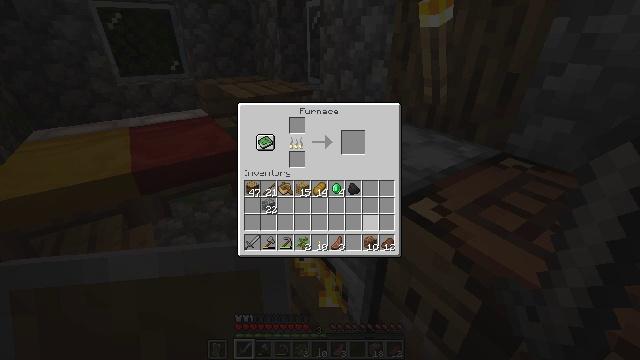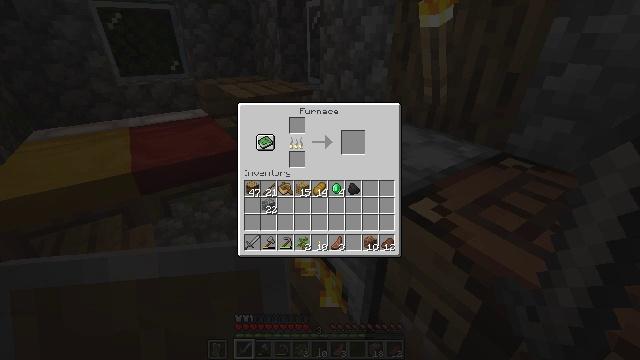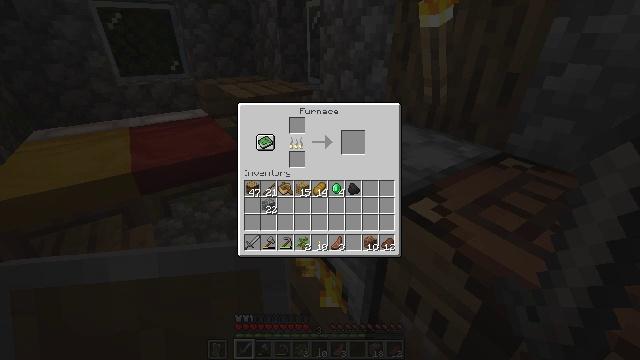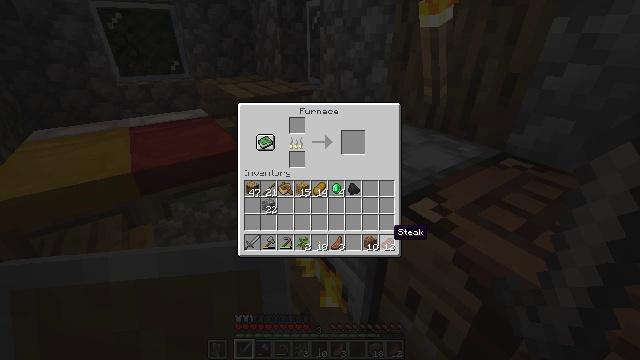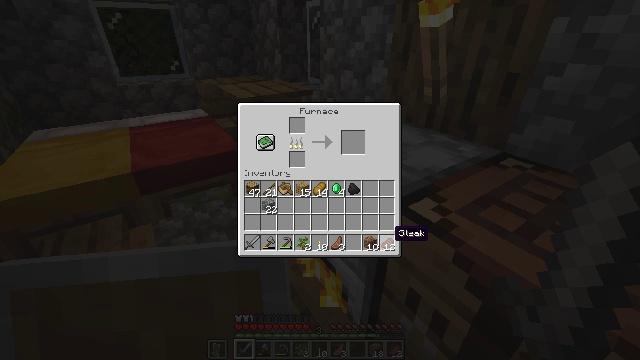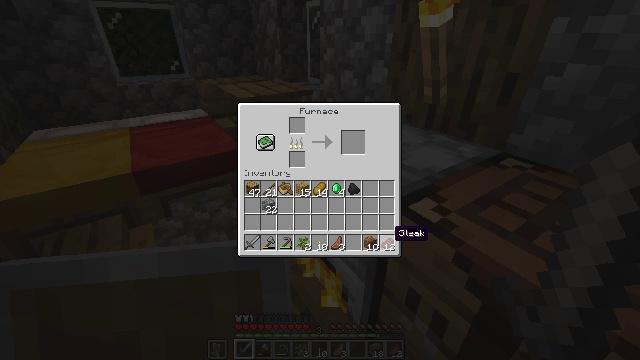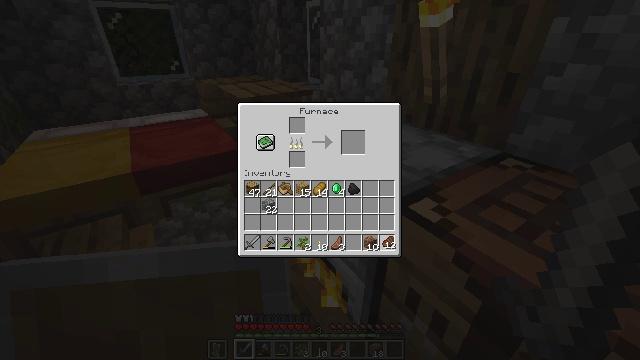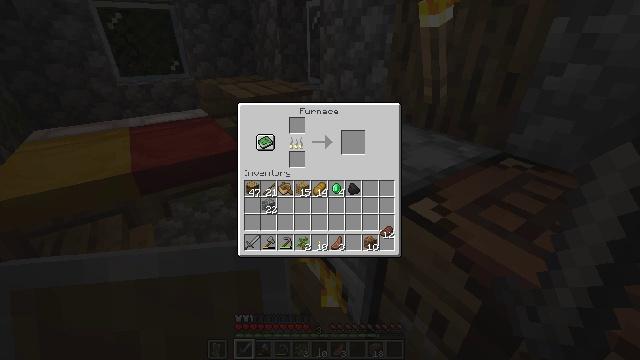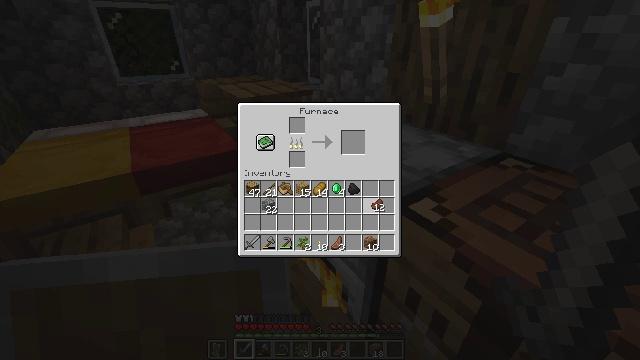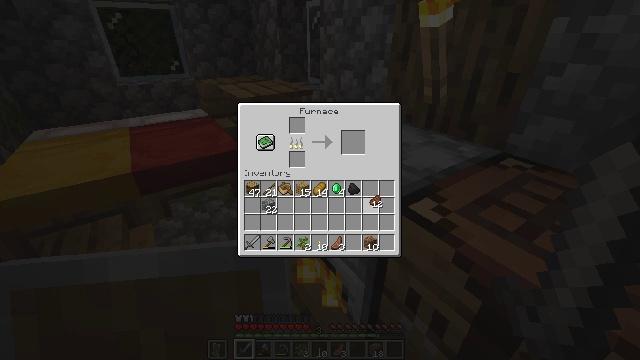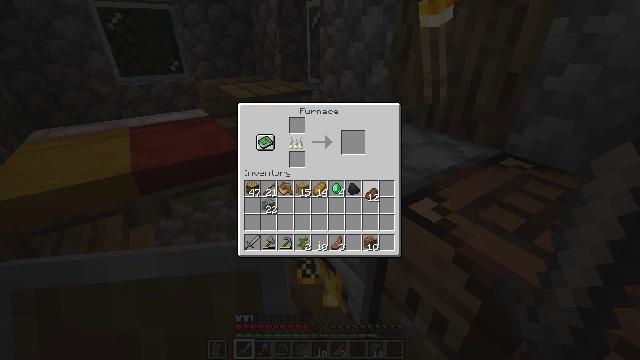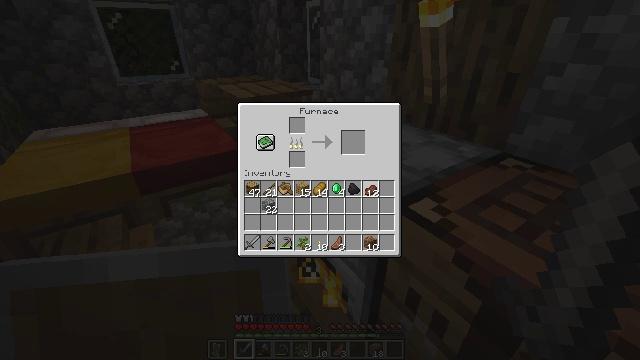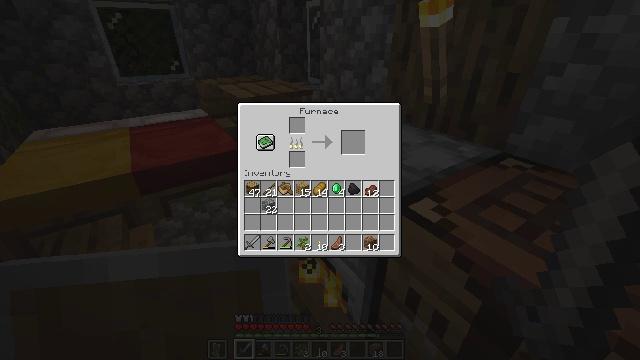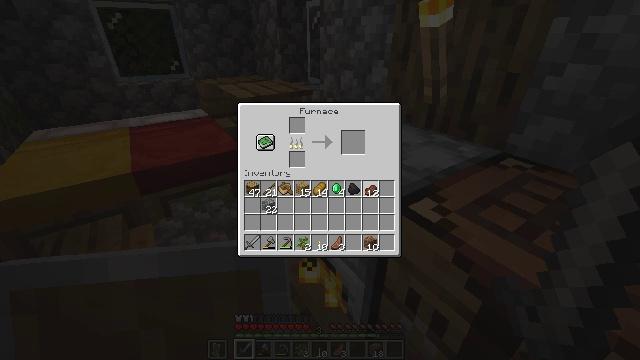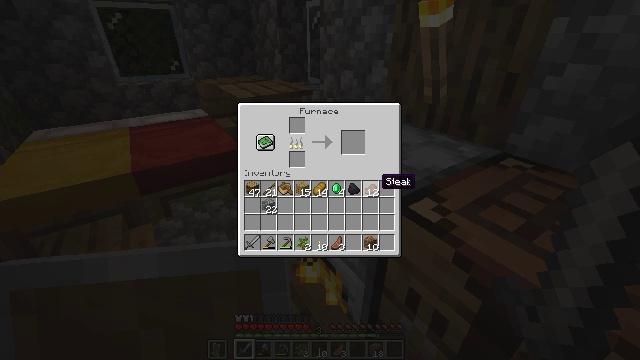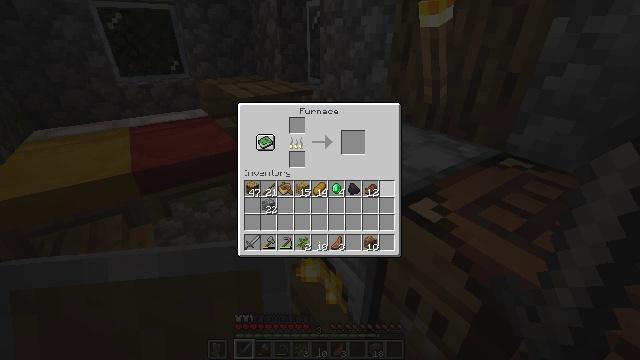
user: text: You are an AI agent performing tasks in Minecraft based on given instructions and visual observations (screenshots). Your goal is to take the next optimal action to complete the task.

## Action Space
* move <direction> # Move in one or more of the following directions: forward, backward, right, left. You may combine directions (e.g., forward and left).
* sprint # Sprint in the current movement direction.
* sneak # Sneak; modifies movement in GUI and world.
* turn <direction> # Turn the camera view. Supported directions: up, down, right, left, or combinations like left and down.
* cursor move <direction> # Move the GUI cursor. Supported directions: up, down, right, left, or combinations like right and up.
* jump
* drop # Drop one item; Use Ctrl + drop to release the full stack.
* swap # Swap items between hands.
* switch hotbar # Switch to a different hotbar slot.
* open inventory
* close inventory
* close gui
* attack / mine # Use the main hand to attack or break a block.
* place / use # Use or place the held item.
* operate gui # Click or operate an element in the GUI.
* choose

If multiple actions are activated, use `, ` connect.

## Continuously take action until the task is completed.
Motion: motion action
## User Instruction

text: Get the fletching table back into the inventory.
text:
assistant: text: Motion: no_op
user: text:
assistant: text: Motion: no_op
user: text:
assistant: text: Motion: turn down
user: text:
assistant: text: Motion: no_op
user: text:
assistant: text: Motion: no_op
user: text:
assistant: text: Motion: attack / mine
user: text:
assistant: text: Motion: turn up, attack / mine
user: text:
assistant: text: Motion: turn left and up
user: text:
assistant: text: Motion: no_op
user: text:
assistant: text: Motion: turn up
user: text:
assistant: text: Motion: no_op
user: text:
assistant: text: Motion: attack / mine
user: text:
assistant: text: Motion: attack / mine
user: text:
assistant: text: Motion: no_op
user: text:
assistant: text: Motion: turn right
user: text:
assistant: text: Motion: turn right and down
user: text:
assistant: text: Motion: turn right and down
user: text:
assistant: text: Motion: turn right and up
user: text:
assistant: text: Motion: turn right and up
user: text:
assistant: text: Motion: turn right and up
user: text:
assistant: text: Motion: move forward, turn right and up
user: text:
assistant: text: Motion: move forward, turn right and up
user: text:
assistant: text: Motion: move forward, turn right
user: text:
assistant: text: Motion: move forward, turn right and down
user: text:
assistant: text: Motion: move forward
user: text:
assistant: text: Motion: move forward, turn right and down
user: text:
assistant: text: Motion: move forward, turn right and down
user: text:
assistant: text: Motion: move forward, use / place
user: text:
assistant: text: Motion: use / place
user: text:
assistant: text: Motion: no_op